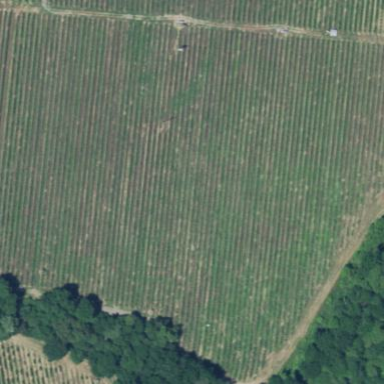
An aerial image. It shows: Vineyard with grape crops.